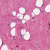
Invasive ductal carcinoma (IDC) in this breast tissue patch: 0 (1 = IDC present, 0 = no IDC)